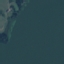
Land use / land cover: SeaLake